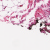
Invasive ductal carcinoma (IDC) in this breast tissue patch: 0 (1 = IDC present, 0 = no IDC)